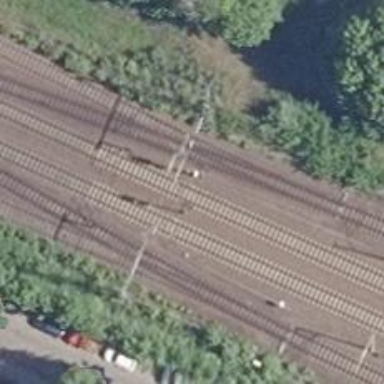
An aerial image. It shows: Railway signal.